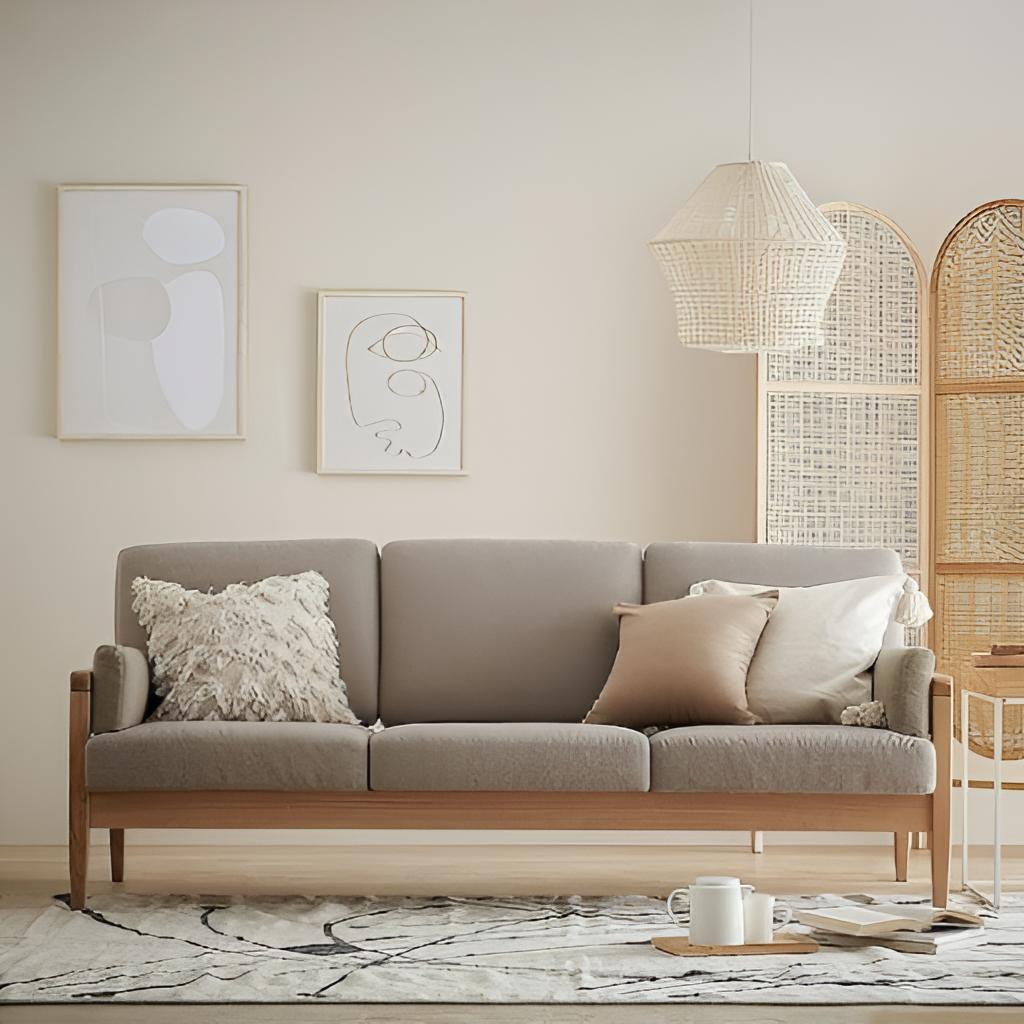
living room, gray fabric sofa, wood flooring, with plank pattern, Scandinavian, paint wallpaper, with solid pattern